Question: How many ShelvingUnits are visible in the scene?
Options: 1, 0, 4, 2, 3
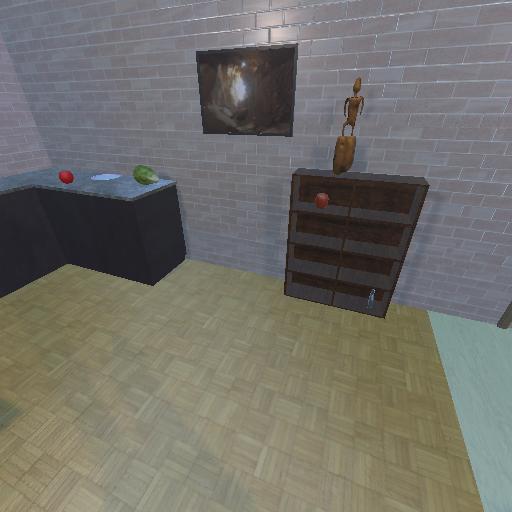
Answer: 1